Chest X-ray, PA view. Patient: 5 years old, sex M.
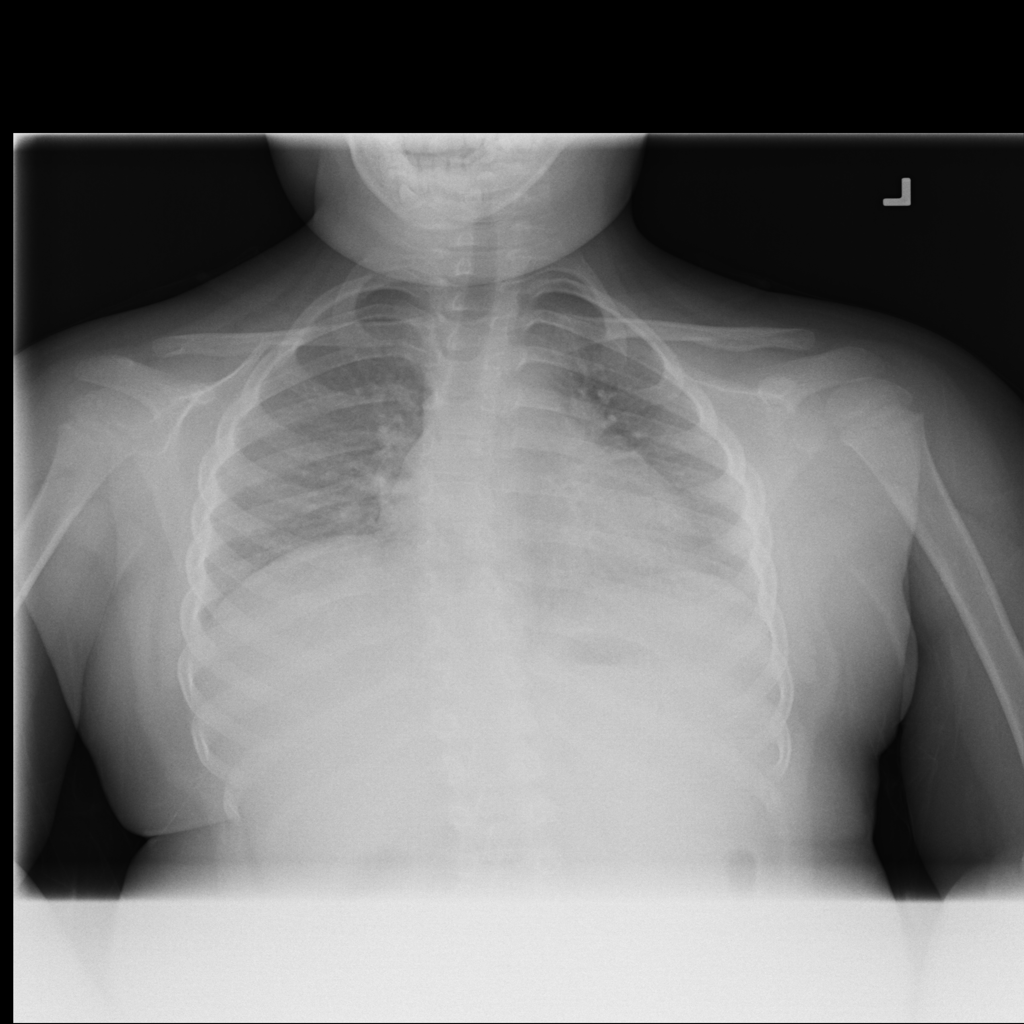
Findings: No Finding